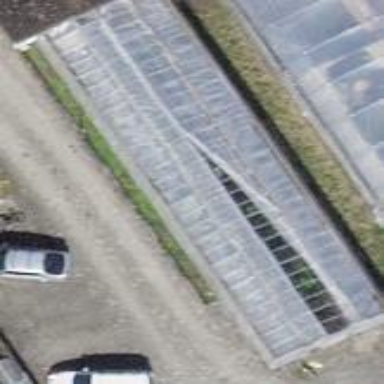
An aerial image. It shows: Greenhouse with round glass roof.